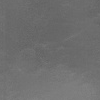
Atmospheric dust classification: dusty